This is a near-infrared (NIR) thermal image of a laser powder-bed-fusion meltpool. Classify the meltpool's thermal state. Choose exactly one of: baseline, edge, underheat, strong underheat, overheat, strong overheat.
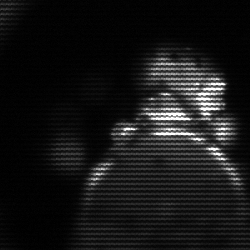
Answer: baseline